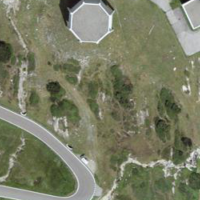
EUNIS habitat code: 26
Species observed at this site:
Turdus philomelos
Linaria cannabina
Anthus spinoletta
Corvus cornix
Ptyonoprogne rupestris
Corvus corax
Motacilla alba
Turdus merula